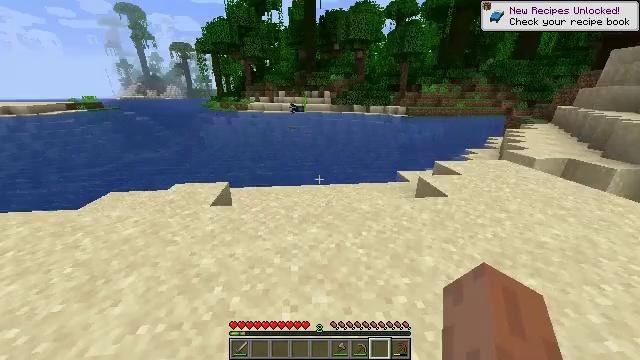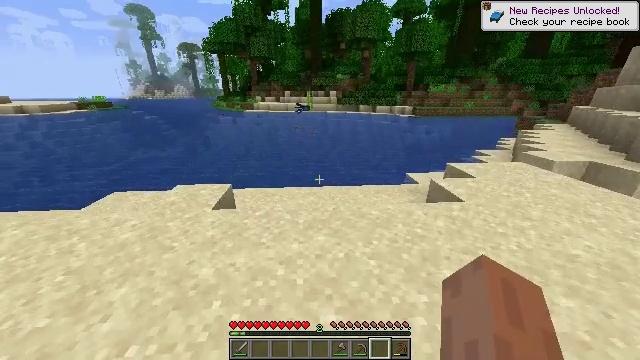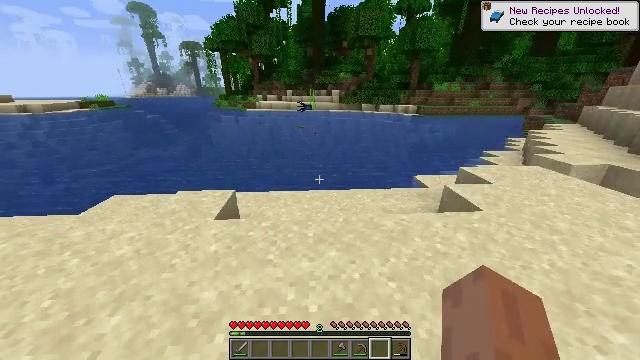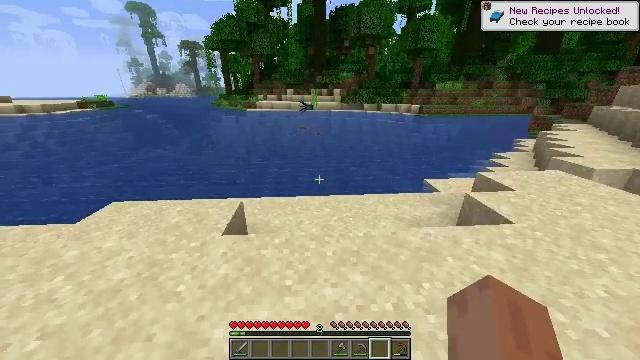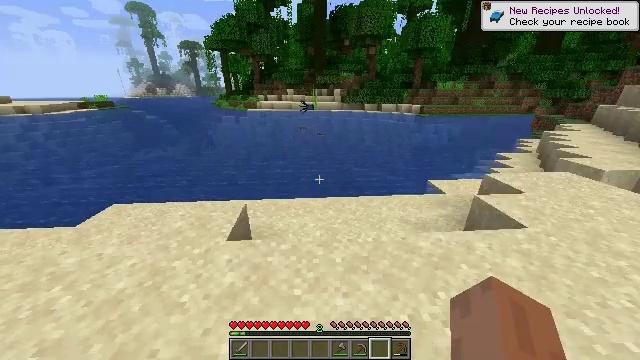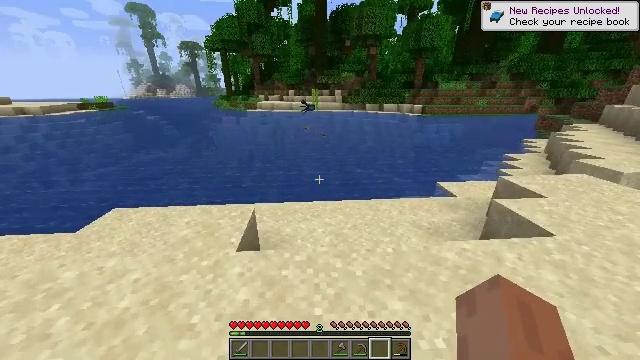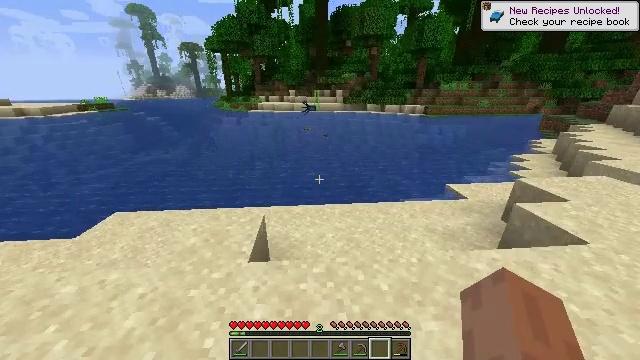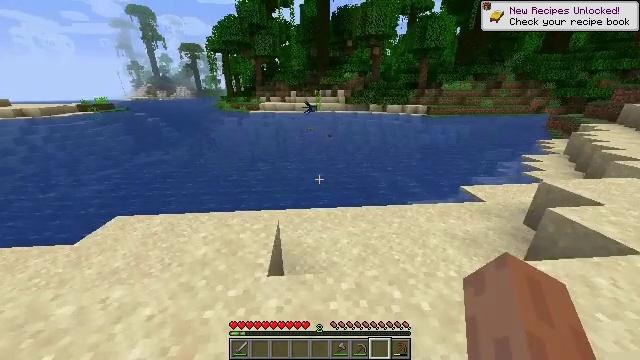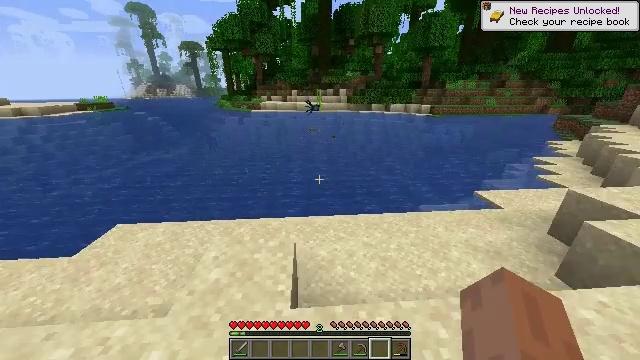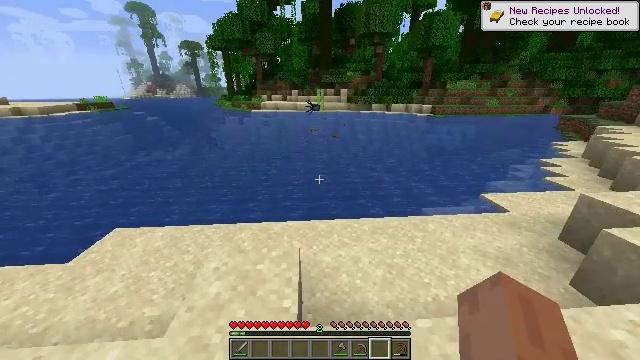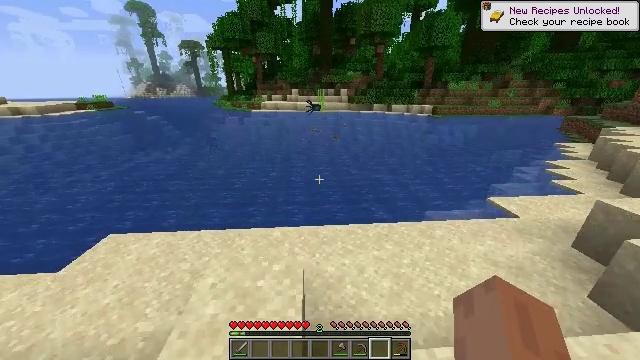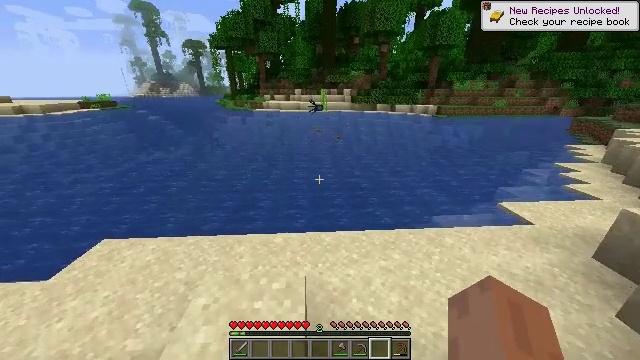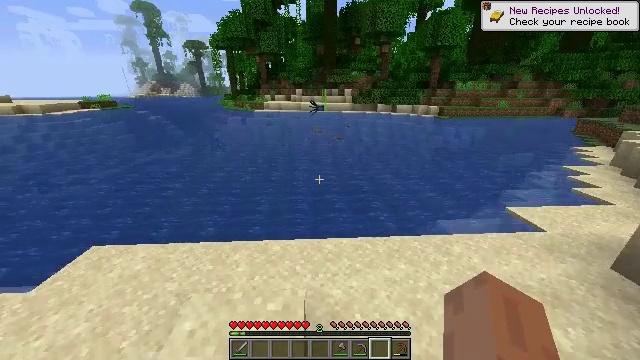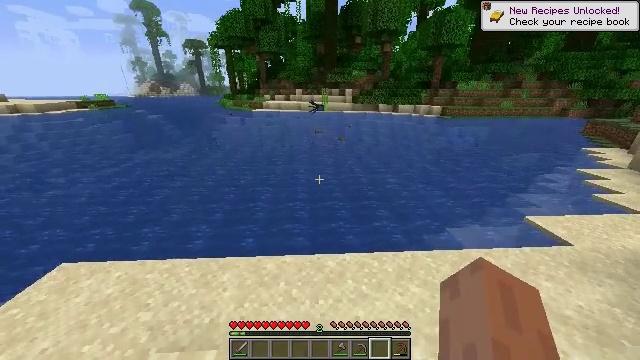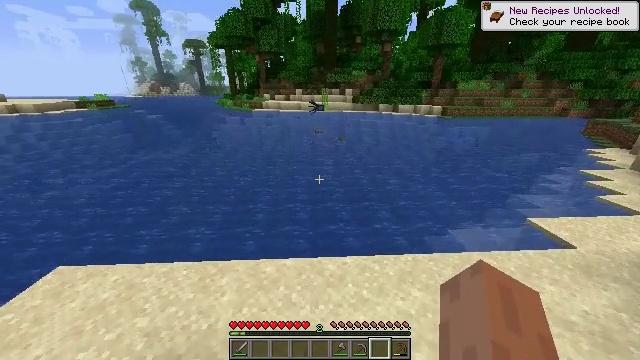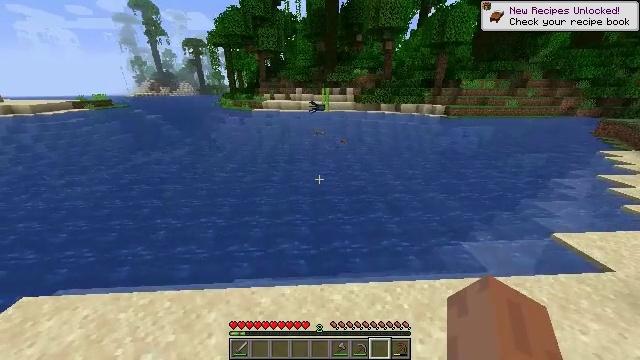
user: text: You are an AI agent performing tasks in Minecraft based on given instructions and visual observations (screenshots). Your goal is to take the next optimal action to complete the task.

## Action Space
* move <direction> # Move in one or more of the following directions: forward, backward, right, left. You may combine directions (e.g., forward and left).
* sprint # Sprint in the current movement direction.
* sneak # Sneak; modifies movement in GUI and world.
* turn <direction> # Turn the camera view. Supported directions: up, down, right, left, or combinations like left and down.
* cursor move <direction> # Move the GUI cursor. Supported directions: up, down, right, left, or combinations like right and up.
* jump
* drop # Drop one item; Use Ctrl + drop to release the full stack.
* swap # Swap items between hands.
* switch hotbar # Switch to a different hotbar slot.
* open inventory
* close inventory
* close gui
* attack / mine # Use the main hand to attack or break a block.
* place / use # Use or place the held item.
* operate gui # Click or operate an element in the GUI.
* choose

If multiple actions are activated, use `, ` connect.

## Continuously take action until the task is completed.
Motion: motion action
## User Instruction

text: Catch and defeat a cod.
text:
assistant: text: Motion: move forward and move left, turn left
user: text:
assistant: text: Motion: move forward and move left
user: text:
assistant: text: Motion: move forward and move left
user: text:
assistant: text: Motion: move forward and move left
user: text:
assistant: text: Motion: move forward and move left
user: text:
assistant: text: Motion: move forward and move left
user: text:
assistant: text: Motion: move forward and move left
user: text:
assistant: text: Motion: move forward and move left
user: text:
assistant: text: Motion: move forward
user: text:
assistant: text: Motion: move forward
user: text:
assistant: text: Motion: move forward
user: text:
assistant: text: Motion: move forward
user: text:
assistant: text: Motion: move forward
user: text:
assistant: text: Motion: move forward
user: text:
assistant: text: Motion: move forward
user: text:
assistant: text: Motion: move forward
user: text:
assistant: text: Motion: move forward
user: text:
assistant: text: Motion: move forward
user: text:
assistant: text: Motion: move forward
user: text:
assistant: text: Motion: move forward
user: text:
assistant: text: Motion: move forward
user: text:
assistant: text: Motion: move forward
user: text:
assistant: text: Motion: move forward
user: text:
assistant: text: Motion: move forward, jump
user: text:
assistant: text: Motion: move forward, jump
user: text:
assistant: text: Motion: move forward, jump
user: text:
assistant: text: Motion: move forward, jump
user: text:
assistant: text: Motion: move forward, jump
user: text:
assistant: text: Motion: move forward, jump
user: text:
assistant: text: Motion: move forward, jump